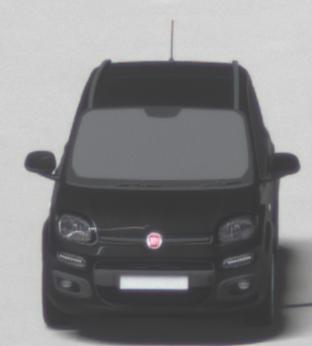
Make: Fiat
Model: Panda 1.2 8V
Detailed model: Panda (312)
Model produced from: 2013/02
Model produced until: 2013/12
Doors: 5
Color: black
Road condition: dry road
Daytime: not specified
Contrast: high contrast